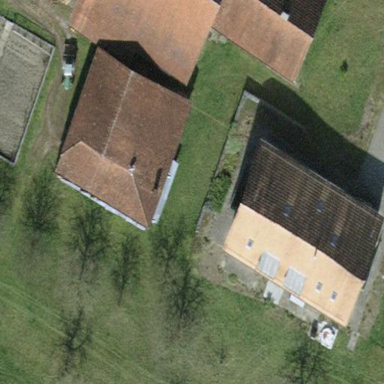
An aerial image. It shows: Farm auxiliary building with gabled roof.